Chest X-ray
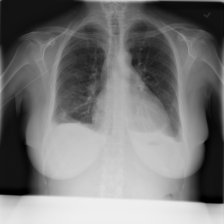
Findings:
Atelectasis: negative
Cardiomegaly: negative
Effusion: negative
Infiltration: negative
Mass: negative
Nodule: negative
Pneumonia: negative
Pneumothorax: negative
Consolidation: positive
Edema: negative
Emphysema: negative
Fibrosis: negative
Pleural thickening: negative
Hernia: negative